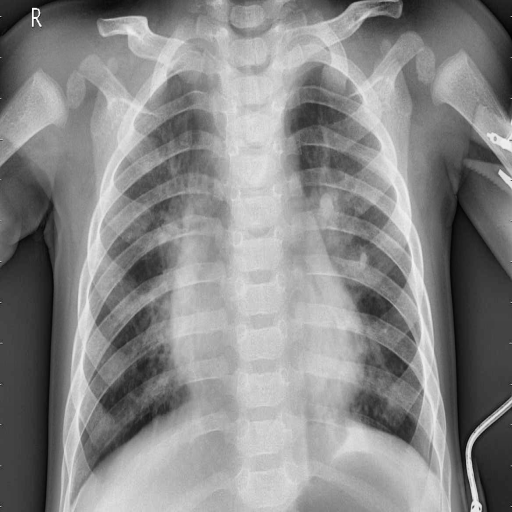
Finding: PNEUMONIA